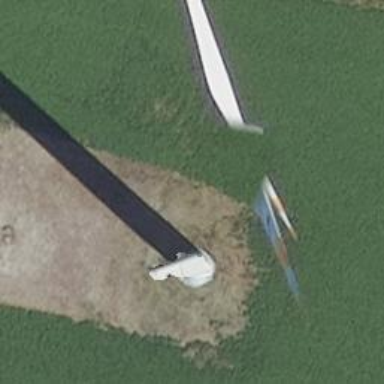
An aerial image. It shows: Wind turbine generator made by Vestas. The generator utilizes wind as its power source and belongs to the horizontal axis type.